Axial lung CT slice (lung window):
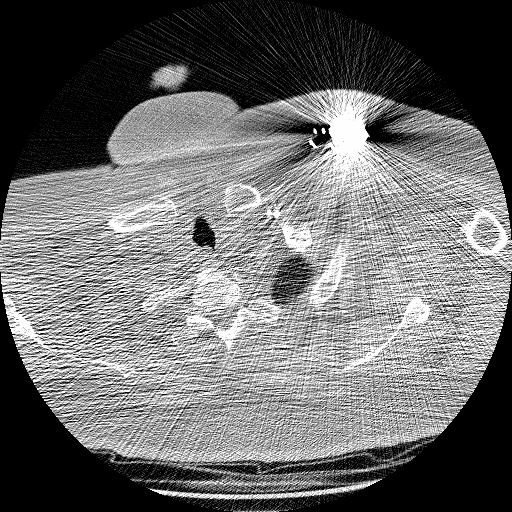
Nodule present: no